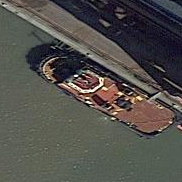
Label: civil